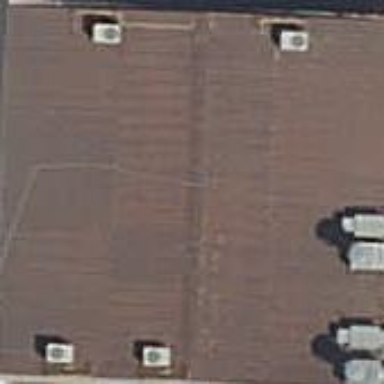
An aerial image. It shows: Industrial building.